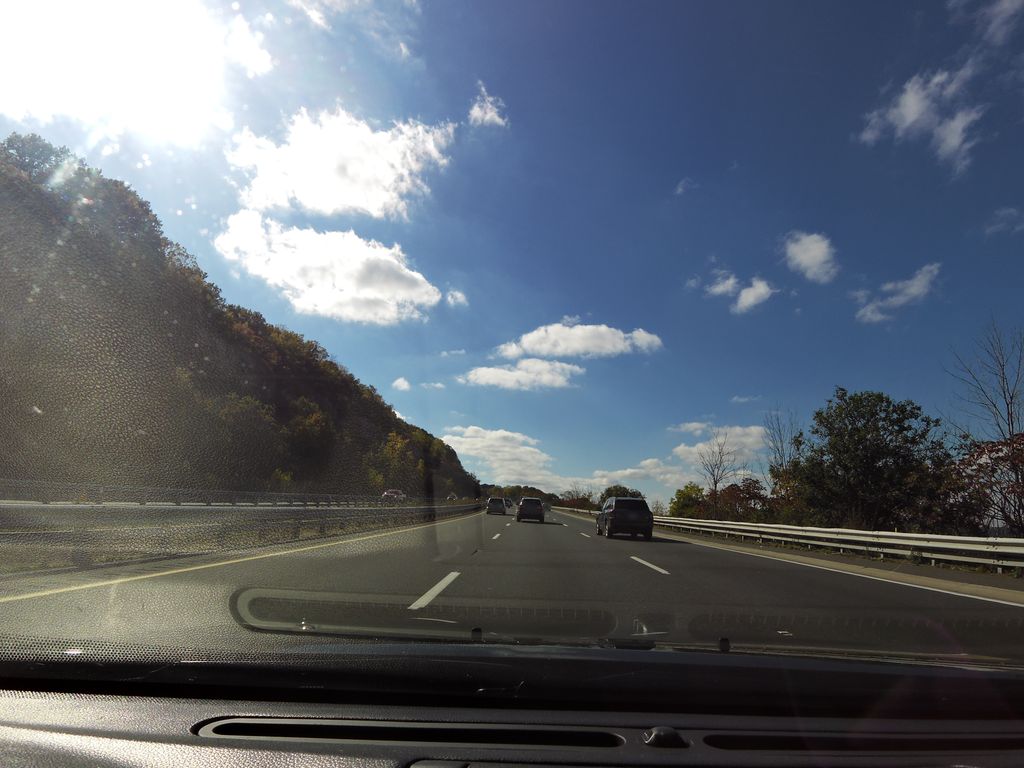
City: hamilton